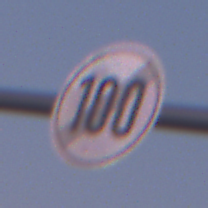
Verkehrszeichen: EndeGeschwindigkeit100
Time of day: SunriseSunset
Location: Outdoor (Nature)
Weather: Clear
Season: NotSpecified
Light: Natural